Interaction volume radius: 5 \u00c5
Interaction volume height: 15 \u00c5
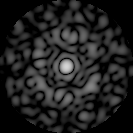
Disorder parameter: 0.8021